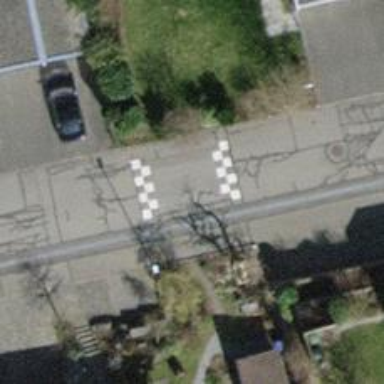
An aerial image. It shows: Traffic calming table.